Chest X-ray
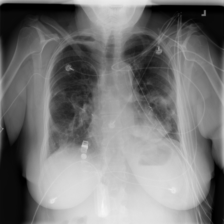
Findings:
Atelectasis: negative
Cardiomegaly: negative
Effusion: negative
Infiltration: negative
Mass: negative
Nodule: negative
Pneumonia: negative
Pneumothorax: positive
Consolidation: negative
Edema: negative
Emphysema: negative
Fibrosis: negative
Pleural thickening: negative
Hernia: negative